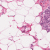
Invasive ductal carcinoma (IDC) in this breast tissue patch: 0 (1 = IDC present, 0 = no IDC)